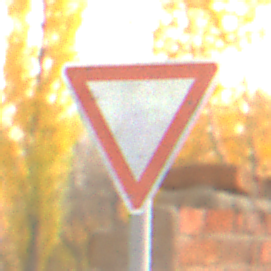
Verkehrszeichen: VorfahrtGewaehren
Umgebung: Roofed, Suburban
Tageszeit: SunriseSunset
Wetter: Clear
Licht: Natural
Jahreszeit: NotSpecified
Kontrast: MediumContrast